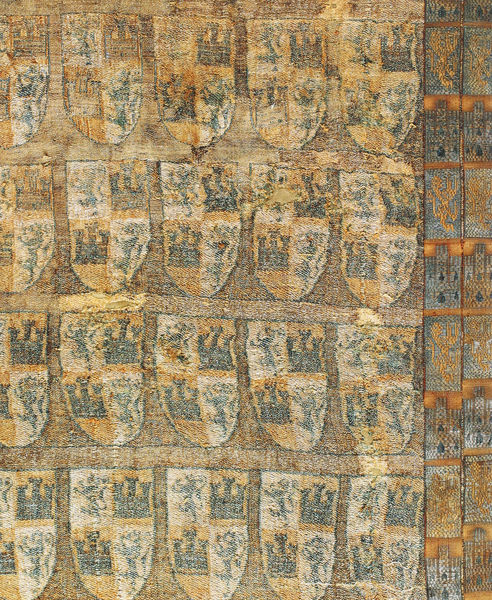
Titel: Mantel des Infanten Don Fernando von Cerda
Institution: Burgos, Kloster von Santa María la Real de Huelgas
Schlagwörter: blau, weiß, gelb, grün, ausschnitt, braun, schwarz, schloss, tier, tuch, beige, muster, teppich, alt, wand, vorhang, felder, gewand, gold, stickerei, stoff, adel, krone, rund, turm, deutschland, fahne, flagge, könig, tapete, gobelin, wandteppich, streifen, unscharf, vier, schild, burg, viele, wappen, löwen, hirsch, mittelalter, greif, löwe, siegel, gewebe, textil, kunsthandwerk, gewebt, weben, drache, wandtapete, panther, behang, webstoff, spätmittelalter, brandenburg, web, webkunst, drachew, stogg, viergeteilt, #blau, wappenschal, repetativ, druck gewebt